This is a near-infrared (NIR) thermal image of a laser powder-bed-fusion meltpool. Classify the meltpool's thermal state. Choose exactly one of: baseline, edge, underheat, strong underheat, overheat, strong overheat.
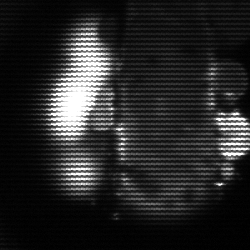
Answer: strong underheat